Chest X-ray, PA view. Patient: 11 years old, sex F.
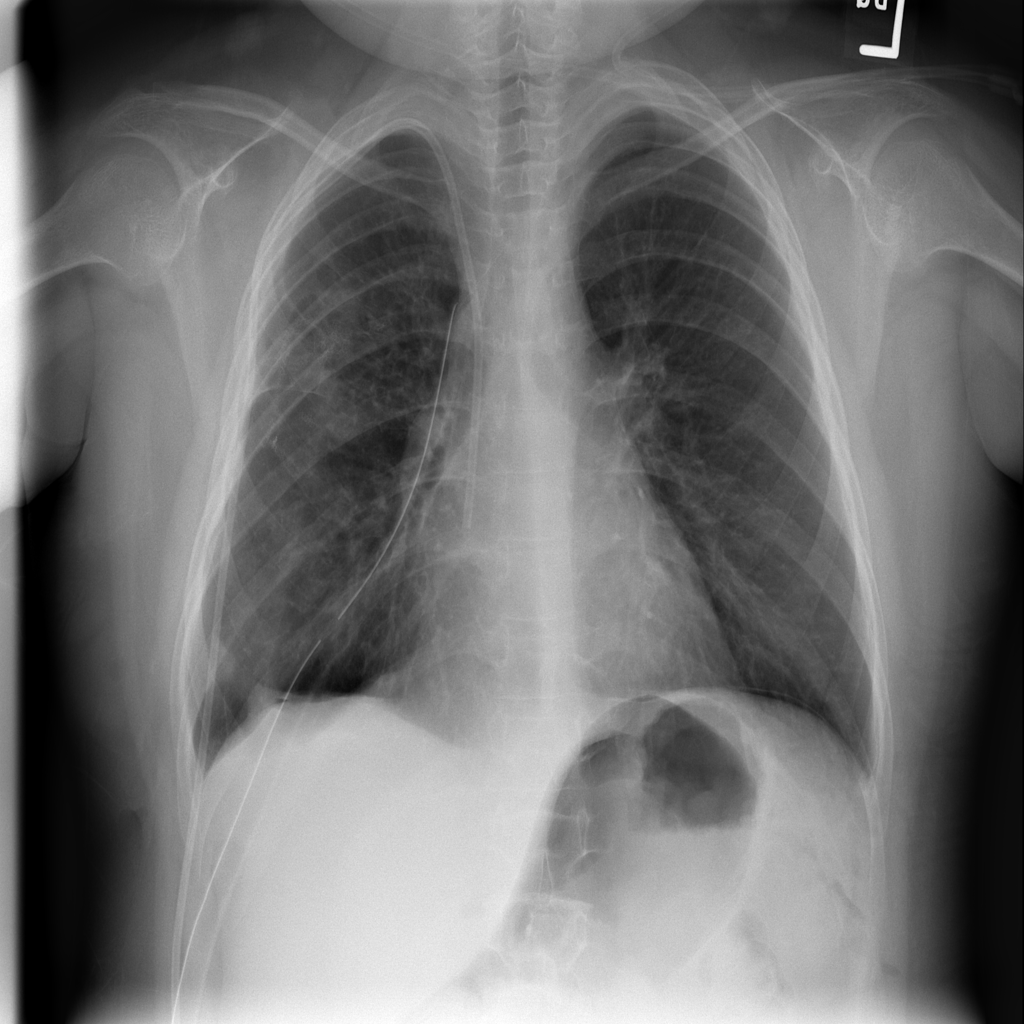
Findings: No Finding